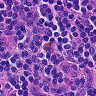
Metastatic tissue present: no